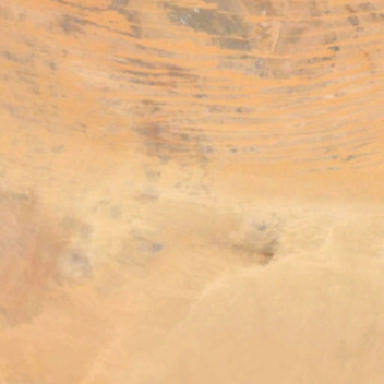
In the desert there is a parallel arc of orange .